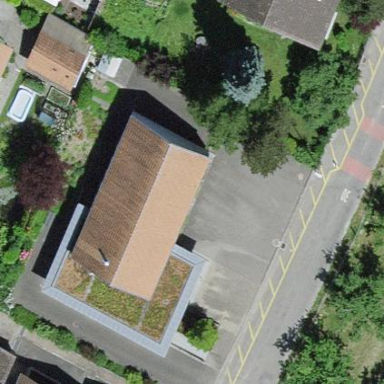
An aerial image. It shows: Church which is place of worship.